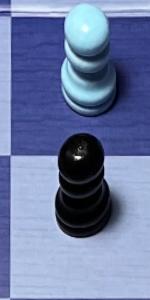
Label: Pawn_Black